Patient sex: M
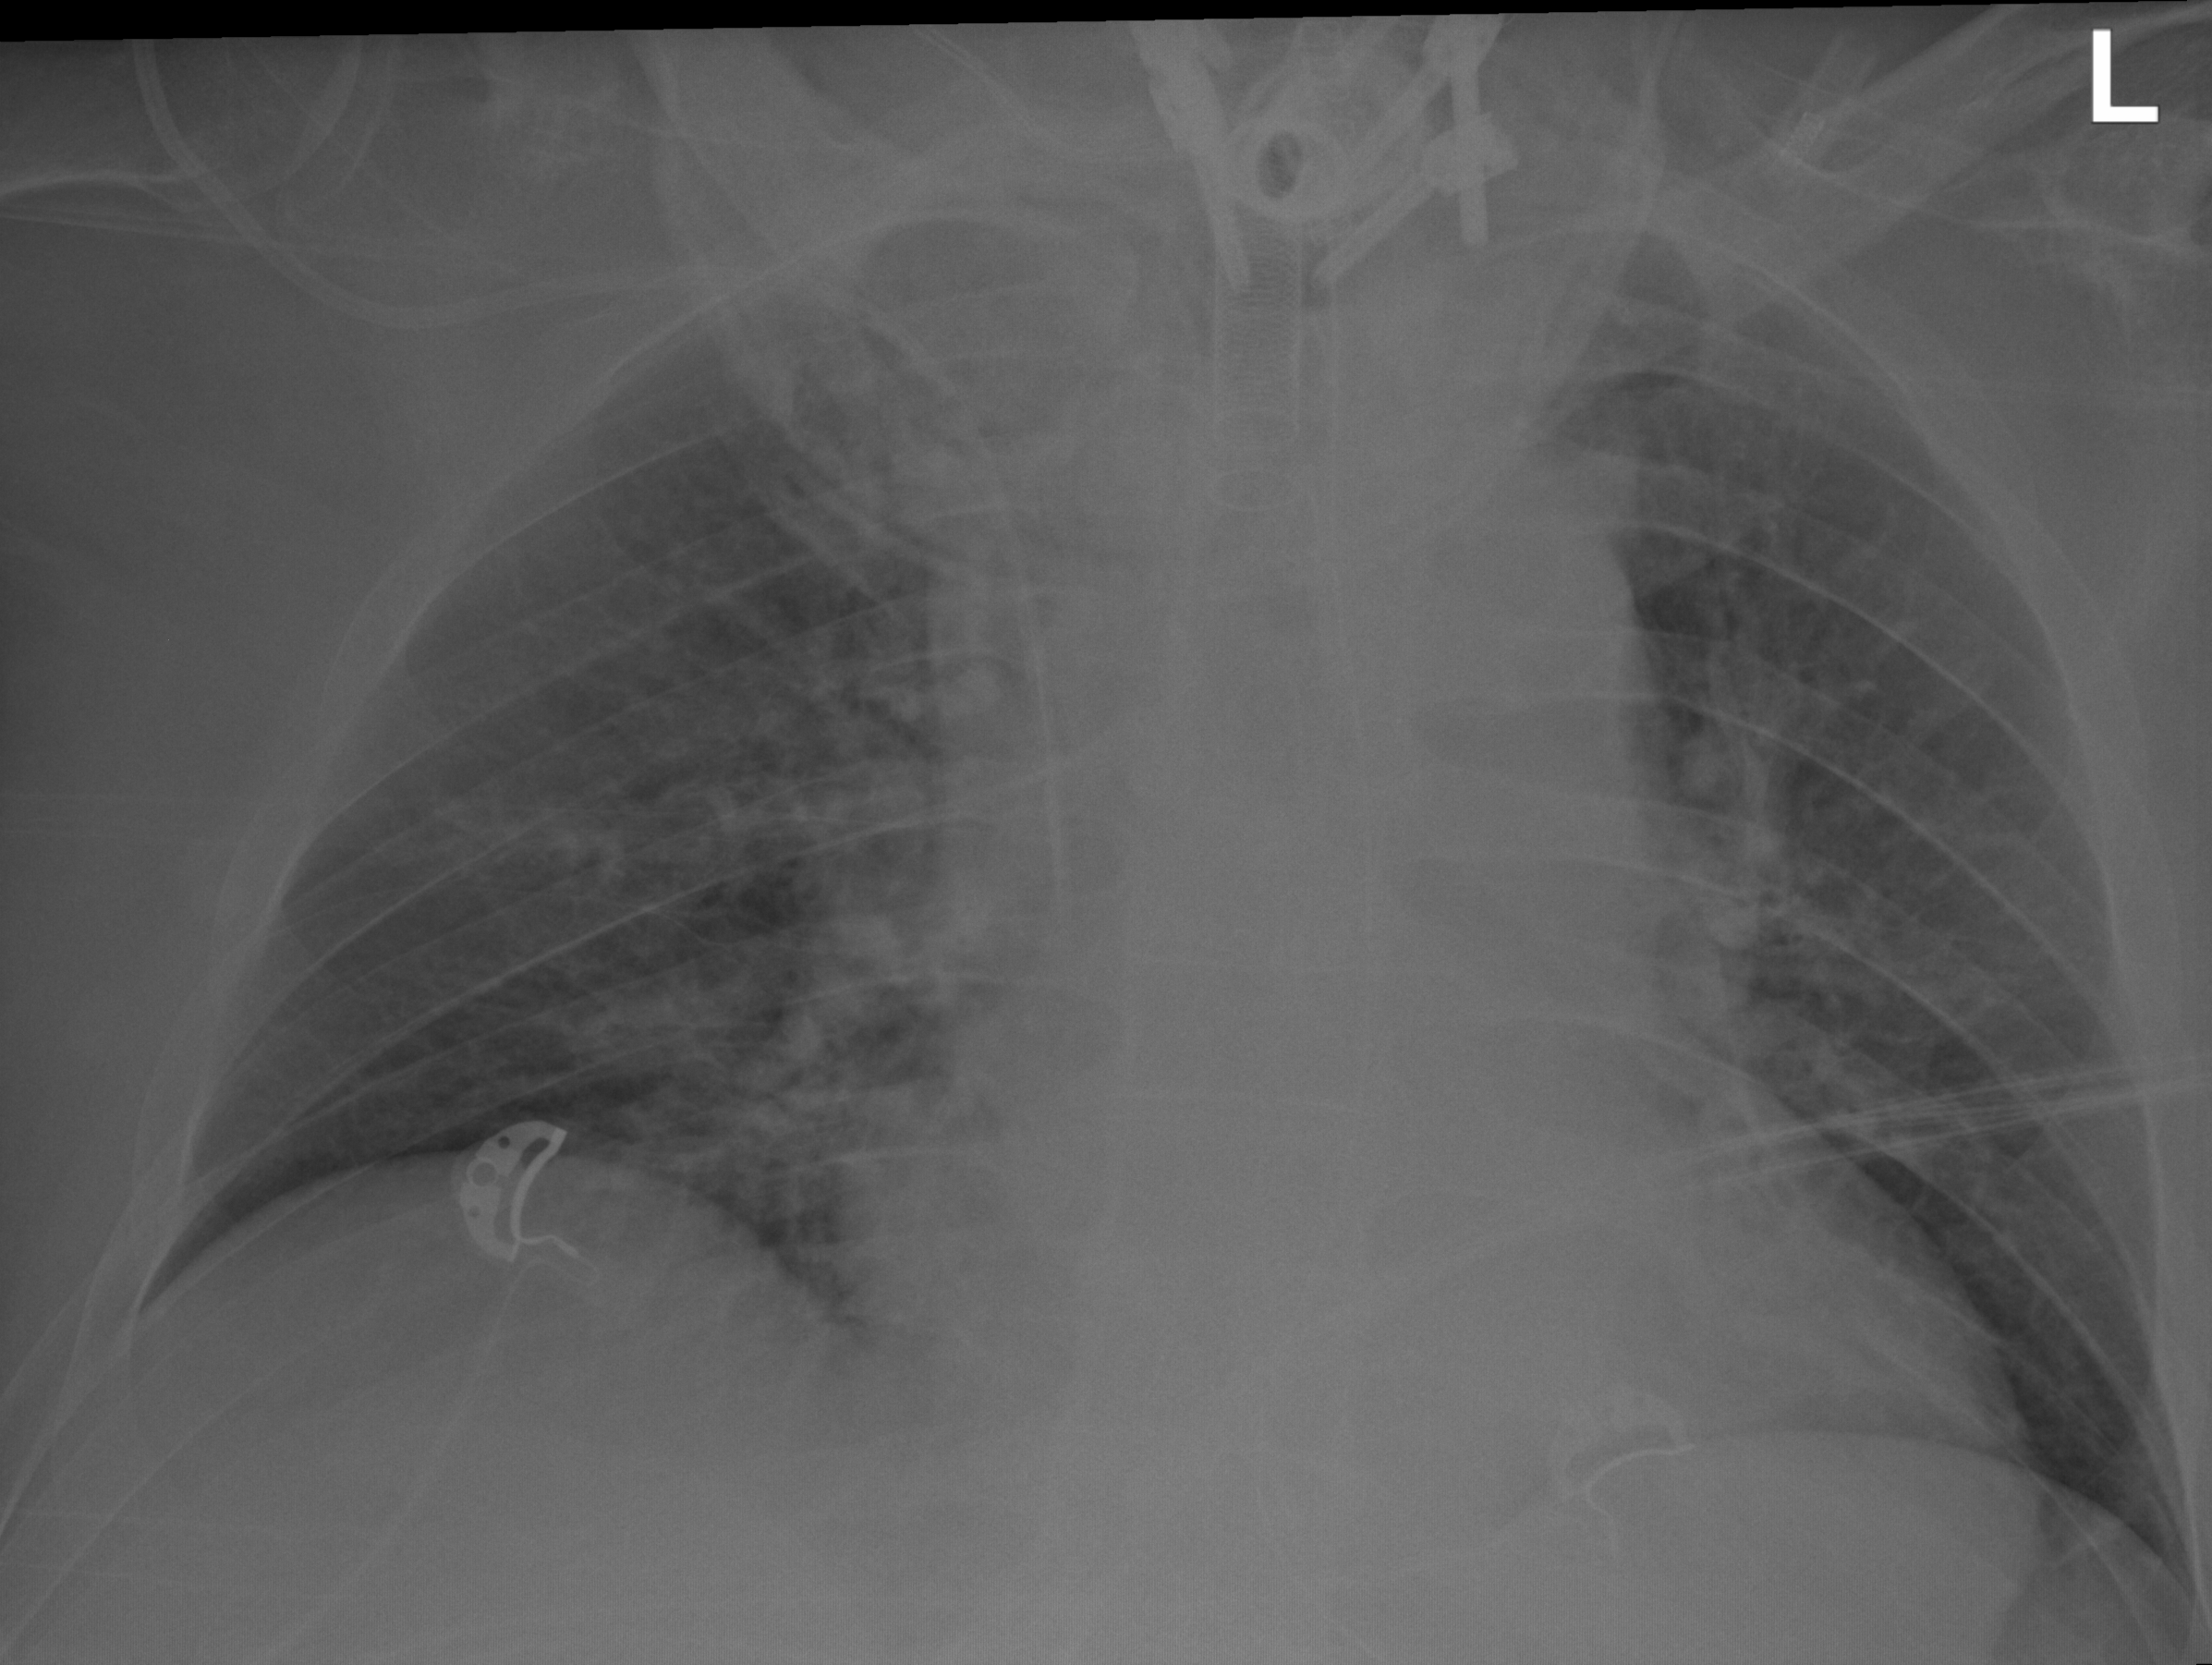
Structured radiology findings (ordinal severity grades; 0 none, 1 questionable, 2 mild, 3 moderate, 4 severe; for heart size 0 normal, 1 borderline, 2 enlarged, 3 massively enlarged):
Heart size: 0
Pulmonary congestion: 0
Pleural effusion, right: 0
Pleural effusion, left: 0
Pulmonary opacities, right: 2
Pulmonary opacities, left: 2
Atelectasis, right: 2
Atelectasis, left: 2